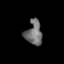
Tissue: skin
Cell type: Others
Senescence score: 0.7364
Nuclear area (px): 393
Mean DAPI intensity: 110.733